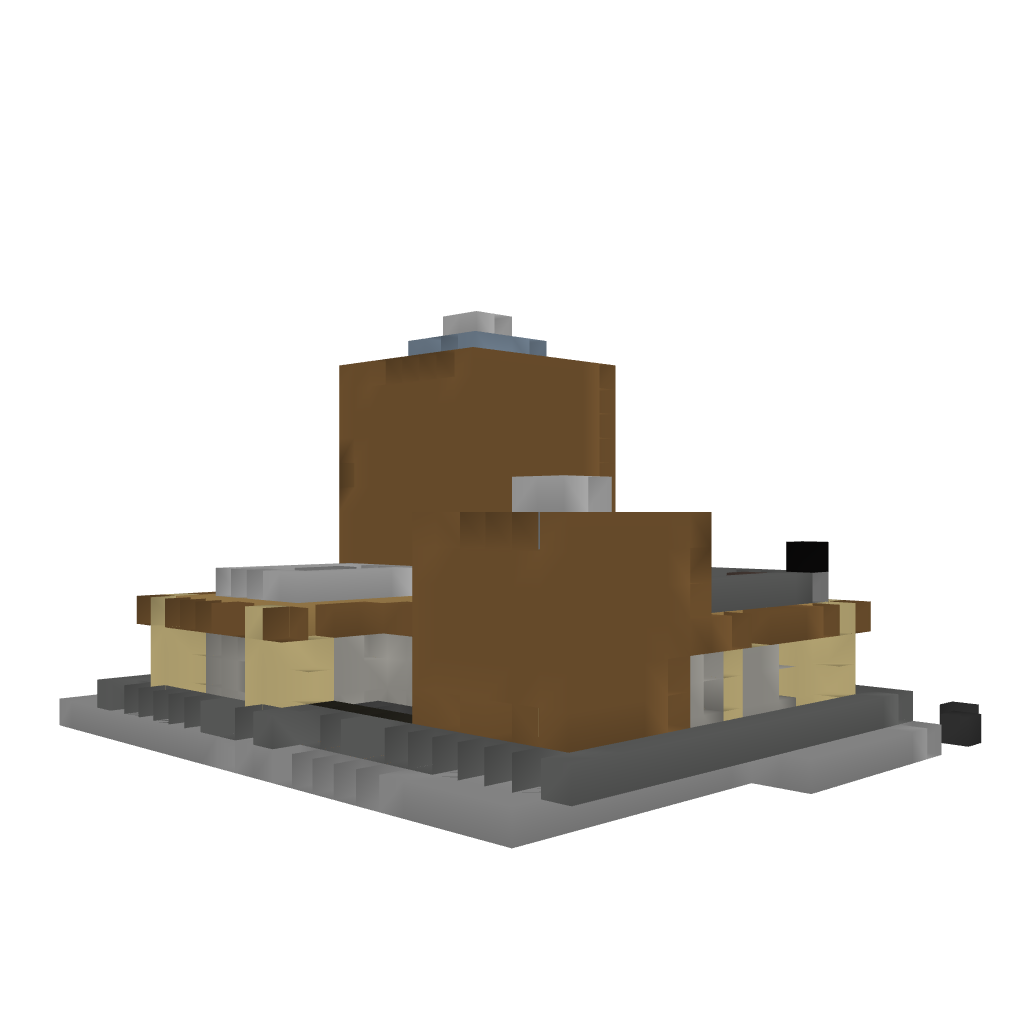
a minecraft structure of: Futurist-Wood-House